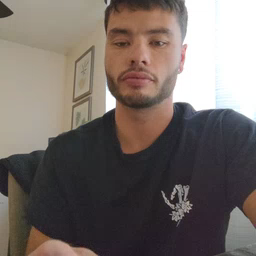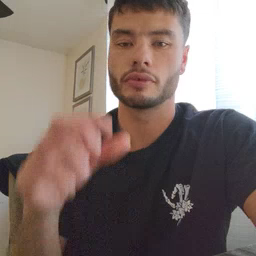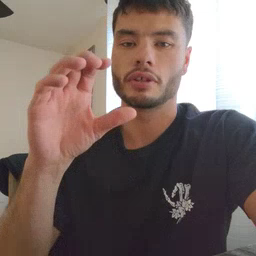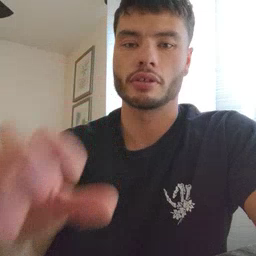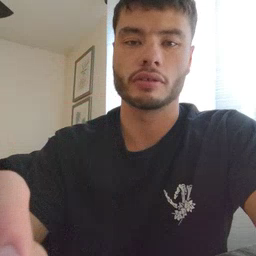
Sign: can